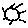
Label: sun